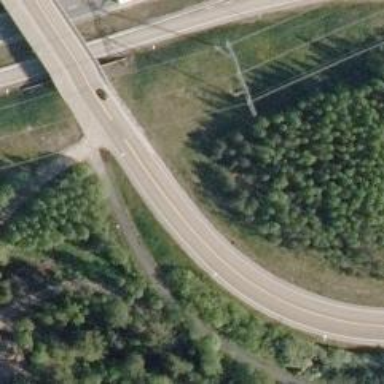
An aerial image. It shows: Asphalt trunk link road.